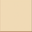
Piece: xx